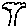
Label: tree